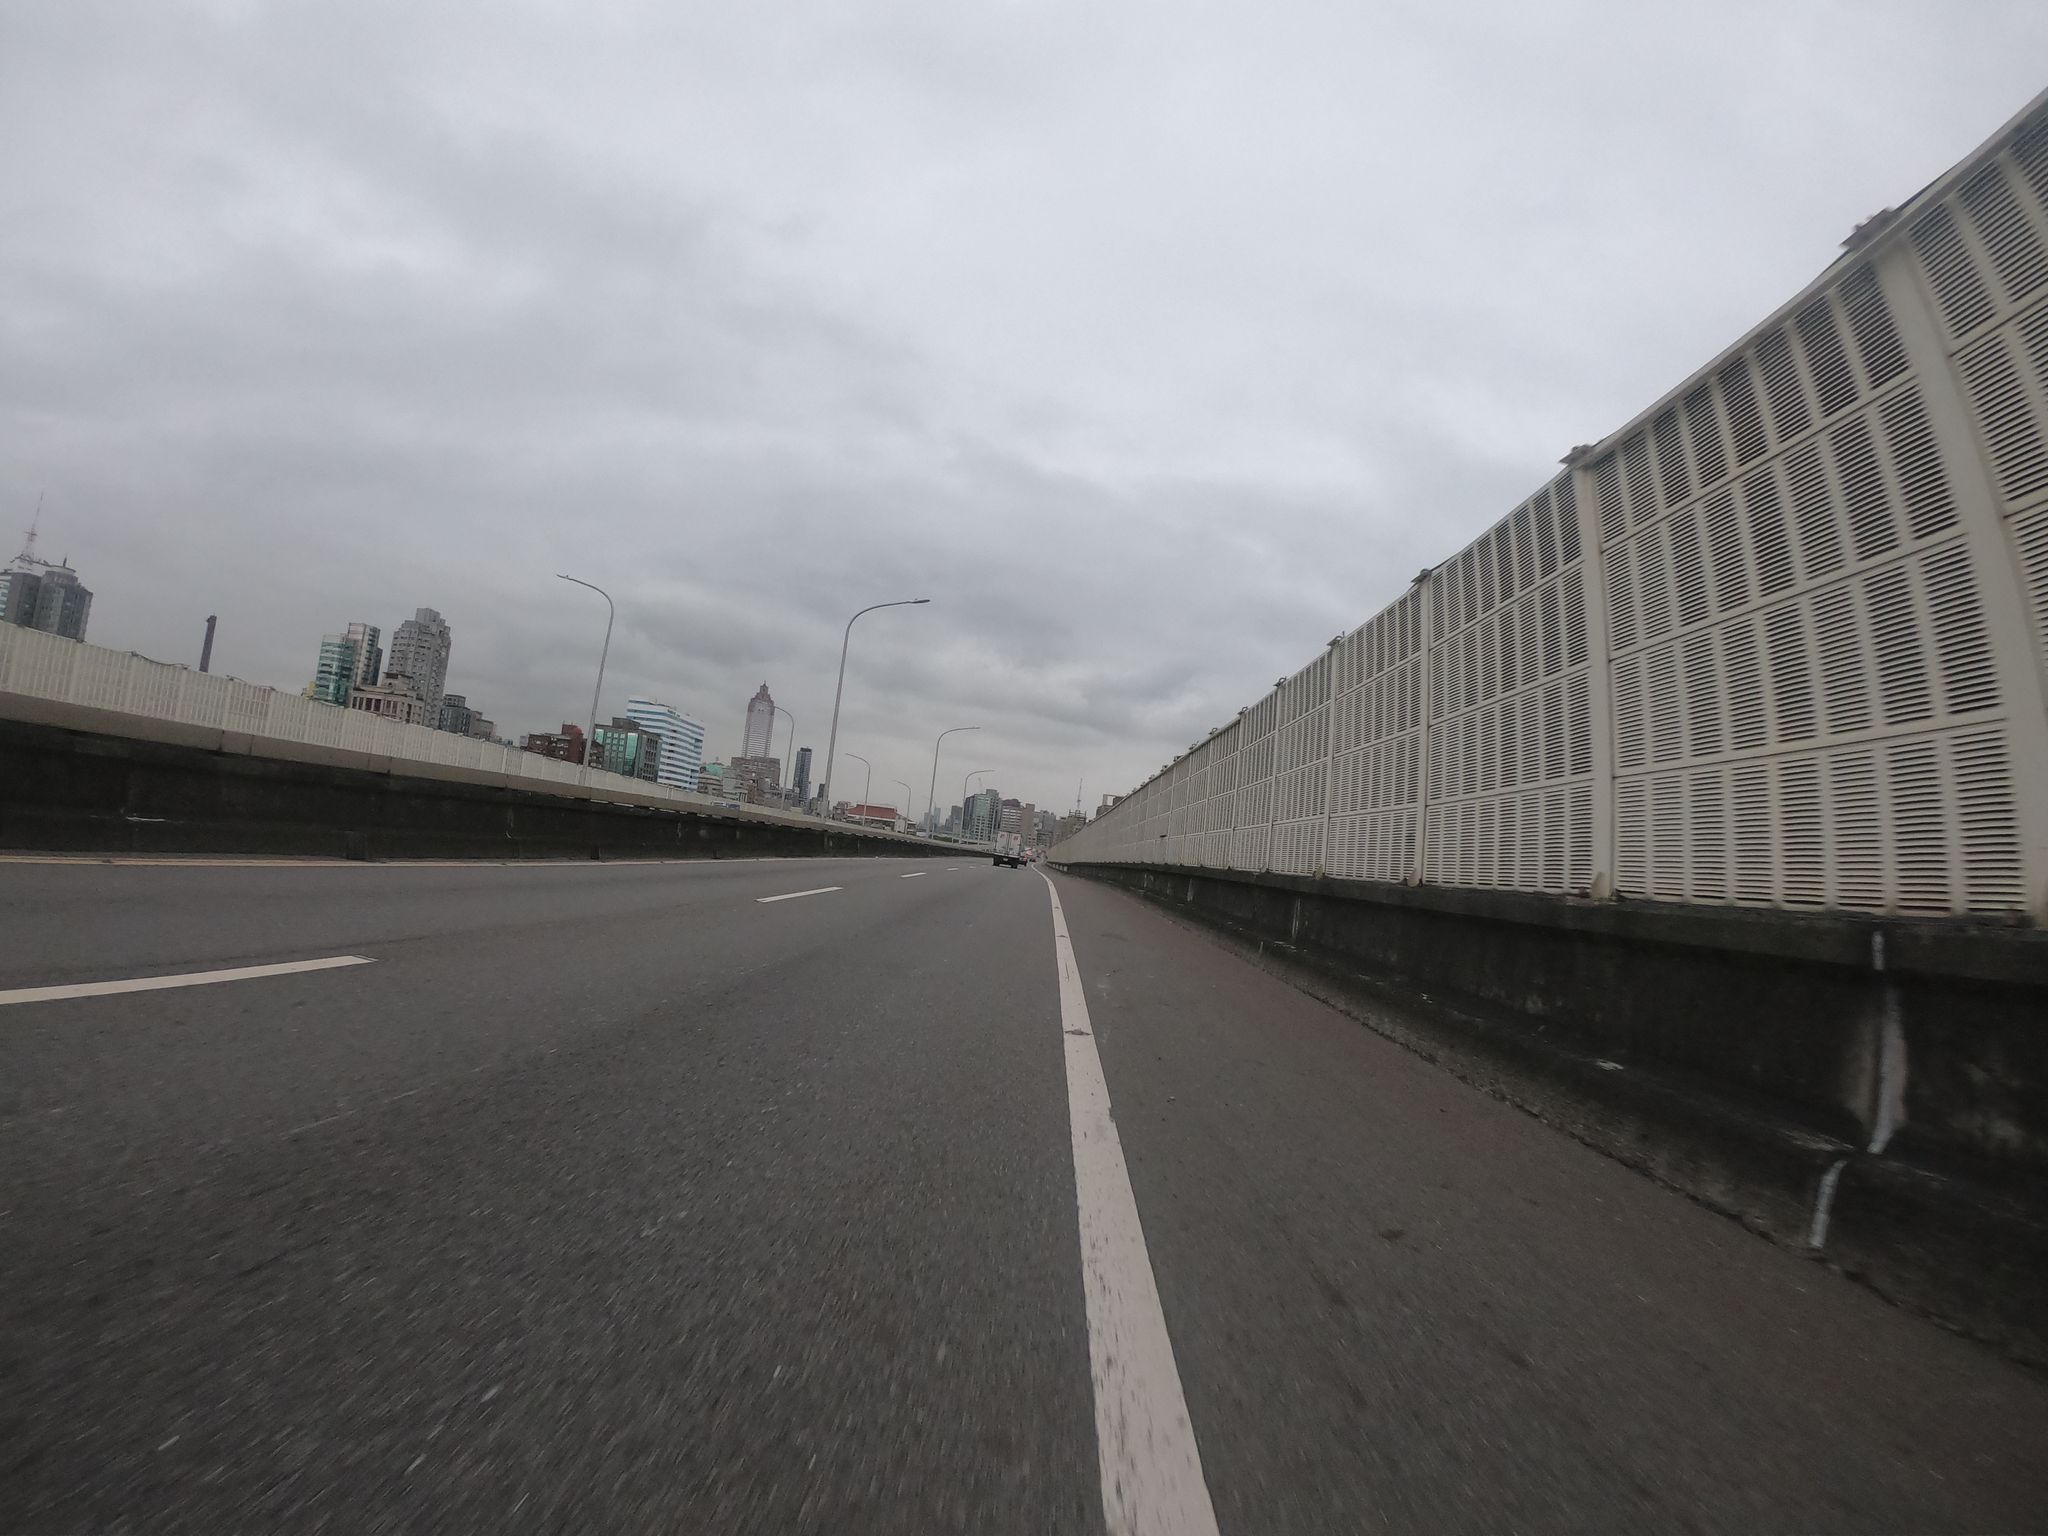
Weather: cloudy
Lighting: day
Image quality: good
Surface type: driving surface
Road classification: trunk, trunk_link
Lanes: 3
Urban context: urban centre
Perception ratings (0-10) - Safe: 0.33, Lively: 0.92, Beautiful: 2.38, Boring: 7.8, Depressing: 7.77, Wealthy: 2.17